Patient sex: M
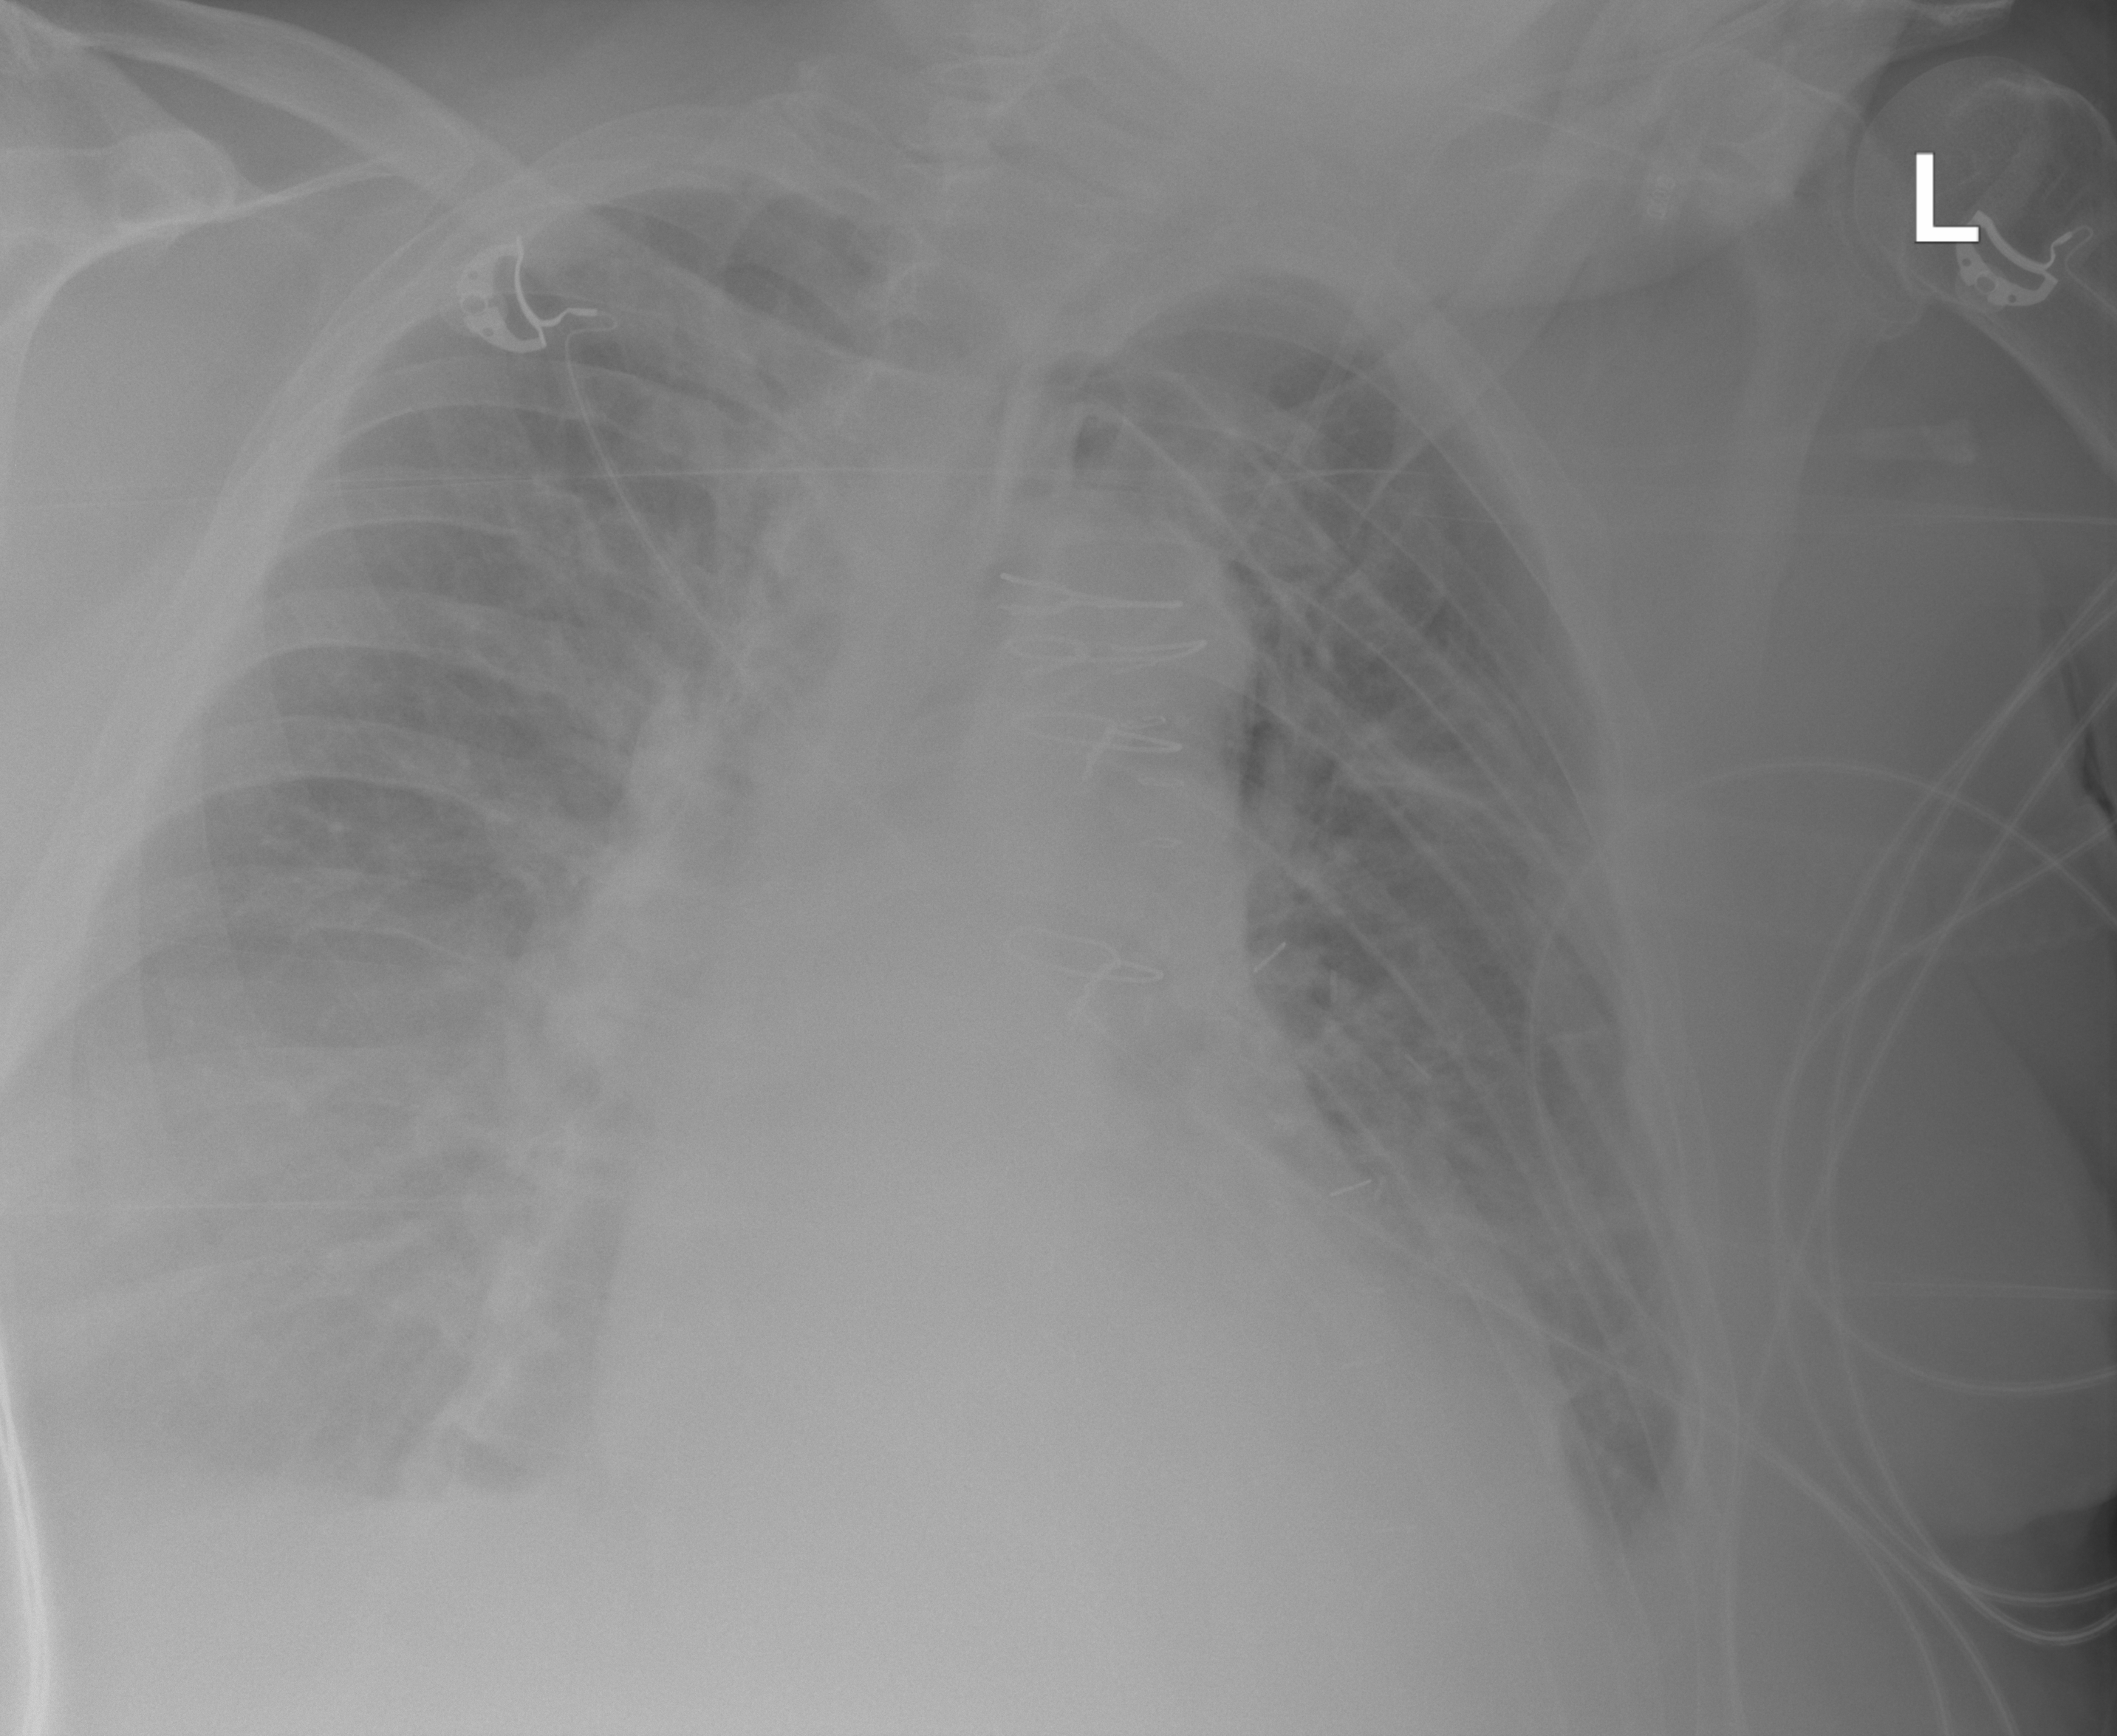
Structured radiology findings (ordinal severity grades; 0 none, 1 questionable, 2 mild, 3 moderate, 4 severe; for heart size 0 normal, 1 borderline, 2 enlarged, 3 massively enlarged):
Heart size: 2
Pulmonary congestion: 2
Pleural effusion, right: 3
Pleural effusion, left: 2
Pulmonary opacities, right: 1
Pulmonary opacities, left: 2
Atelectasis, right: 2
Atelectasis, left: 2